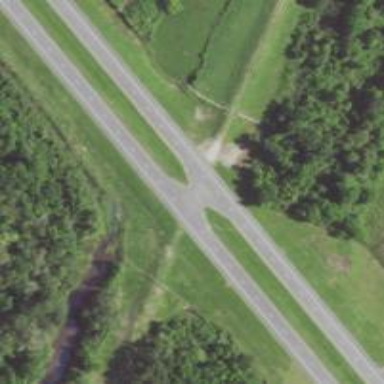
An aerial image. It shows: Secondary link road.